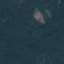
Land use / land cover: Forest